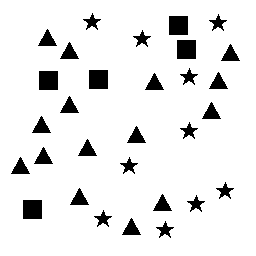
Squares: 5
Triangles: 15
Stars: 10
Total shapes: 30